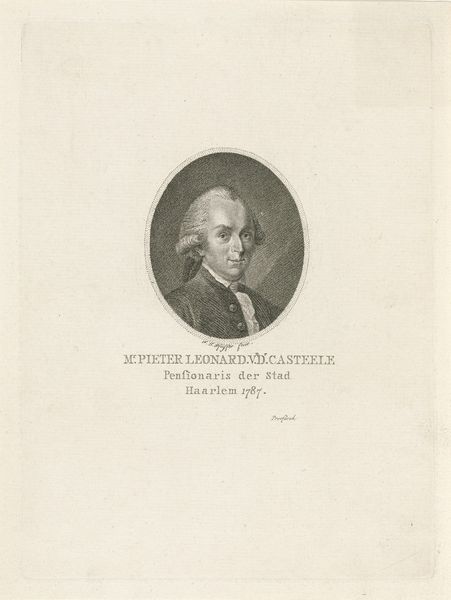
Titel: Portret van Pieter Leonard van de Kasteele
Künstler: François Joseph (I) Pfeiffer
Standort: Amsterdam
Institution: Rijksmuseum
Schlagwörter: kopf, mann, druck, stich